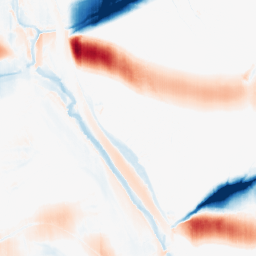
Category: morphological
Decomposition family: morphological_ellipse
Decomposition parameters: operation: average
width: 50
height: 5
Upsampling method: regularized
Upsampling parameters: scale: 2
lambda_reg: 0.001
Upsampling scale: 2